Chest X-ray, PA view. Patient: 49 years old, sex F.
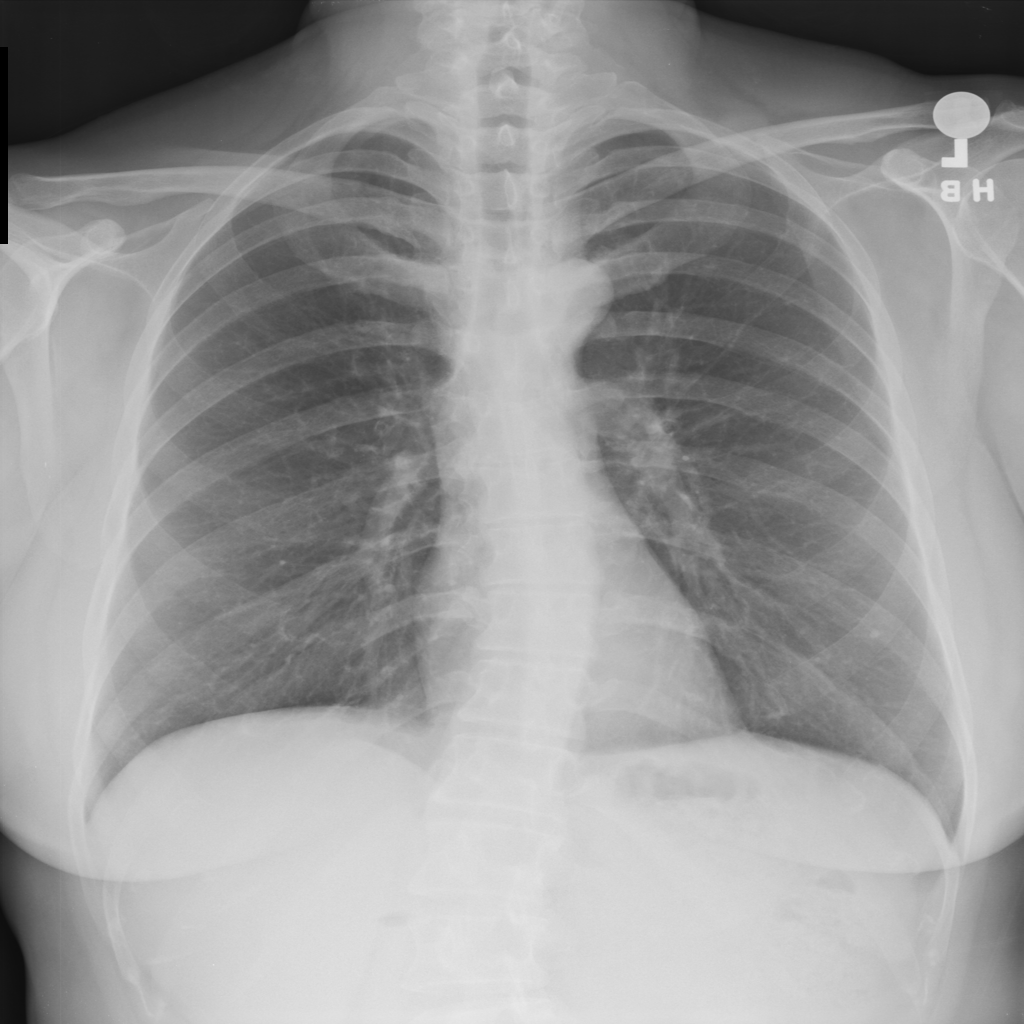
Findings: No Finding